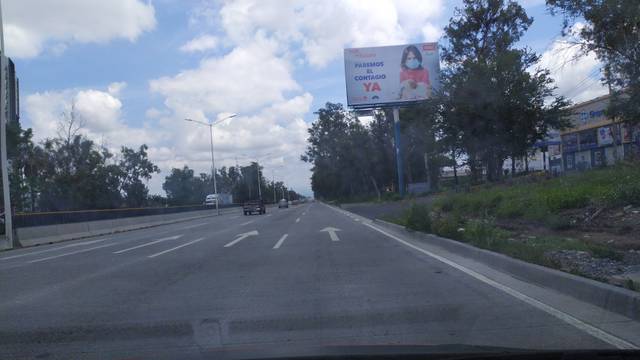
Region: Mexico
Coordinates: 20.665, -103.45